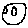
Label: moon